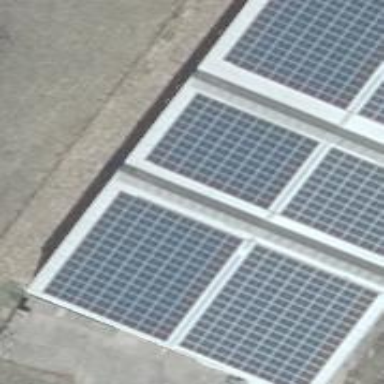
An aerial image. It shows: Small solar photovoltaic panel generator is producing electricity.